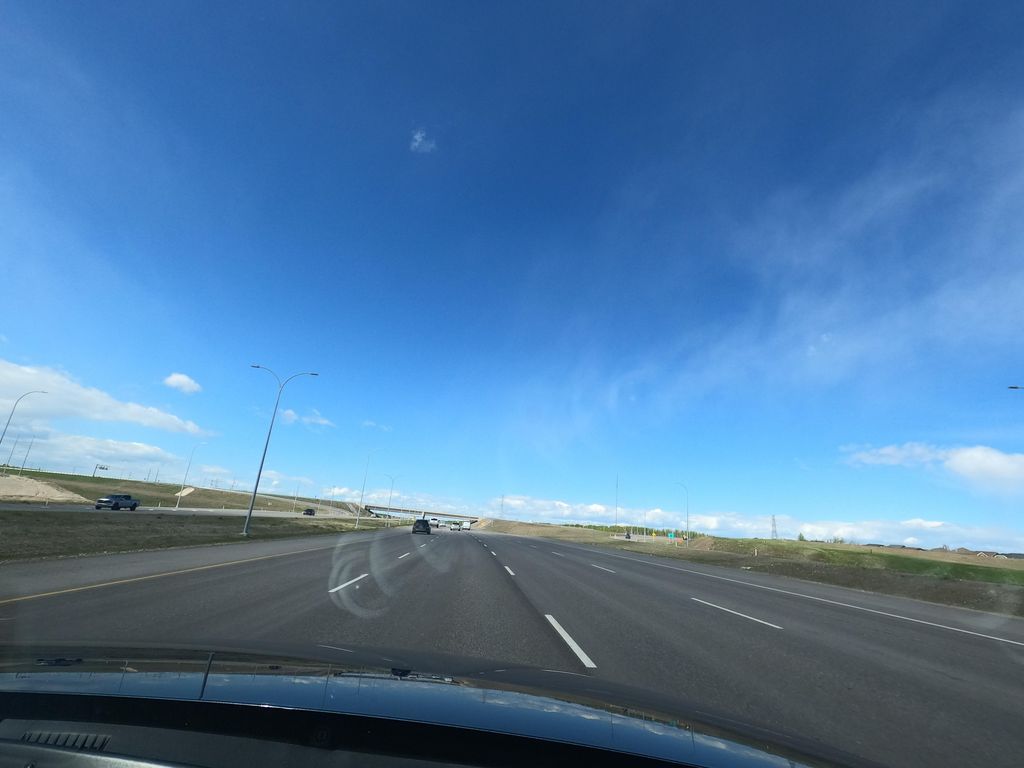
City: calgary